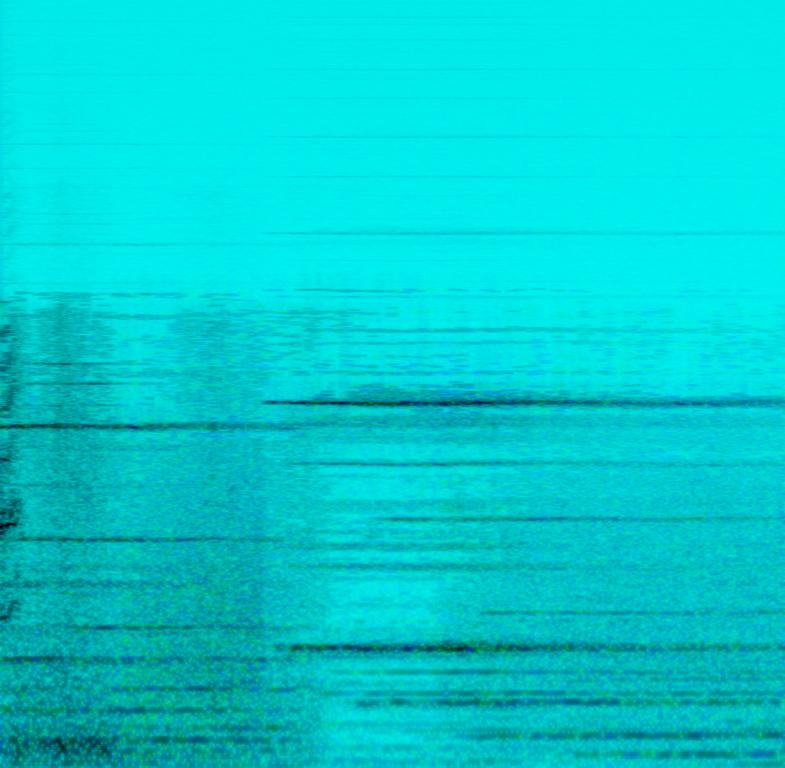
This is a live recording with low audio  quality. It seems like the kind of music that would feature in a sombre, mysterious, and perhaps haunting movie. The instruments are layers of sustained, high-pitched synths.